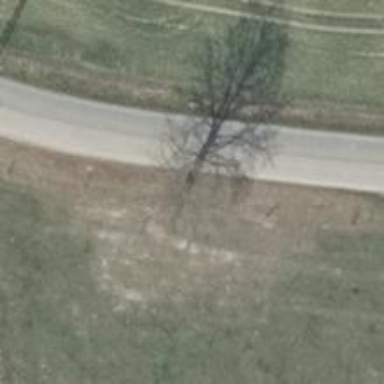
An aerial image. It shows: Deciduous tree with broadleaved leaves.